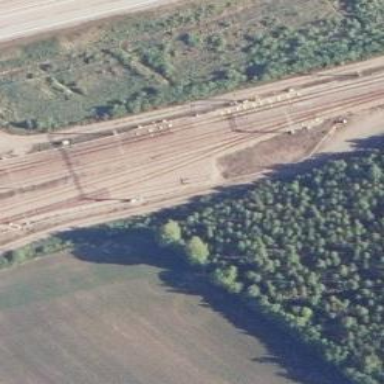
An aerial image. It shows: Siding railway line with electrified contact line for the trains.